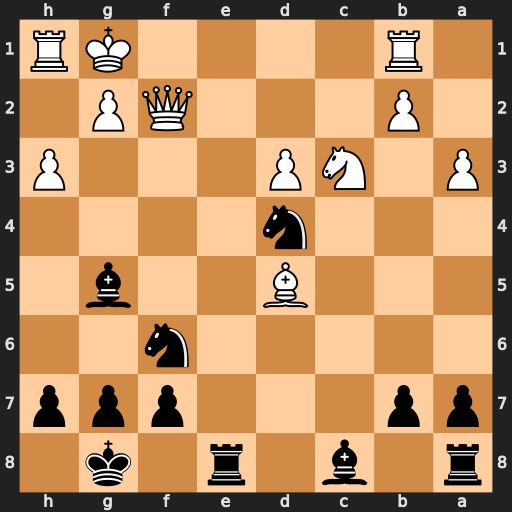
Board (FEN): r1b1r1k1/pp3ppp/5n2/3B2b1/3n4/P1NP3P/1P3QP1/1R4KR
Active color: b
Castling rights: -
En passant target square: -
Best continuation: Be3 Qxe3 Rxe3